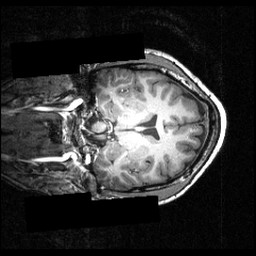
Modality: T1w
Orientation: coronal
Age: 24
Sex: male
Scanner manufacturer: siemens
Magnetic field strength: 3.951 T
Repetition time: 1.5 s
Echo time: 0.00335 s